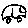
Label: car